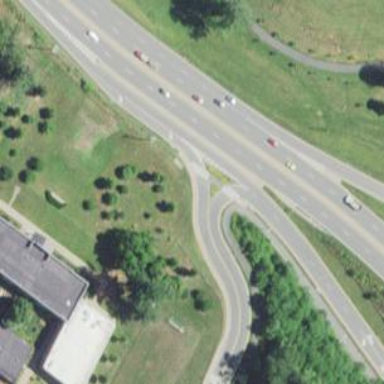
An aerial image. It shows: Trunk link highway.